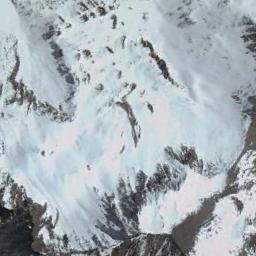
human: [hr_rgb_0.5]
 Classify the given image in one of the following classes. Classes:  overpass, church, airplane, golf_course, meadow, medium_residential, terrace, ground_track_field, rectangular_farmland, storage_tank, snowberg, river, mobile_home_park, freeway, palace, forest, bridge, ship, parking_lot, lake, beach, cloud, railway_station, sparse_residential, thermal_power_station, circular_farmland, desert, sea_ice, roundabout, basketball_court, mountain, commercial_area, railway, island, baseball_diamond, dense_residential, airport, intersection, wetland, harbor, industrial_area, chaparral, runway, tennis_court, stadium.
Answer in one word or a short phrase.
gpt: snowberg